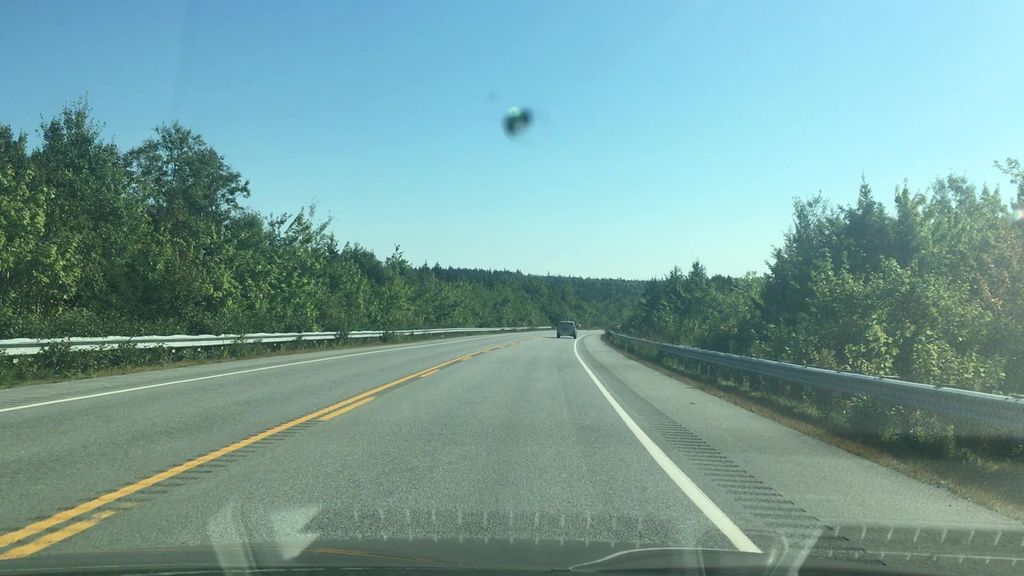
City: halifax